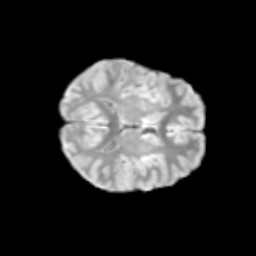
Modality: T2w
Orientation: axial
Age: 12
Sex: male
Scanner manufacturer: siemens
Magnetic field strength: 3 T
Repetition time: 3.8 s
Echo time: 0.07 s